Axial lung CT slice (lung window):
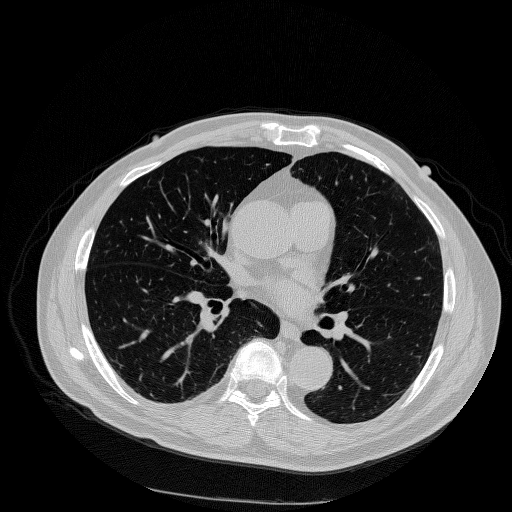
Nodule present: no